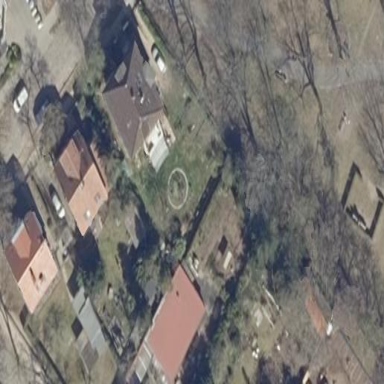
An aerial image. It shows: Flowerbed that is used for landscaping or gardening purposes.